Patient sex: M
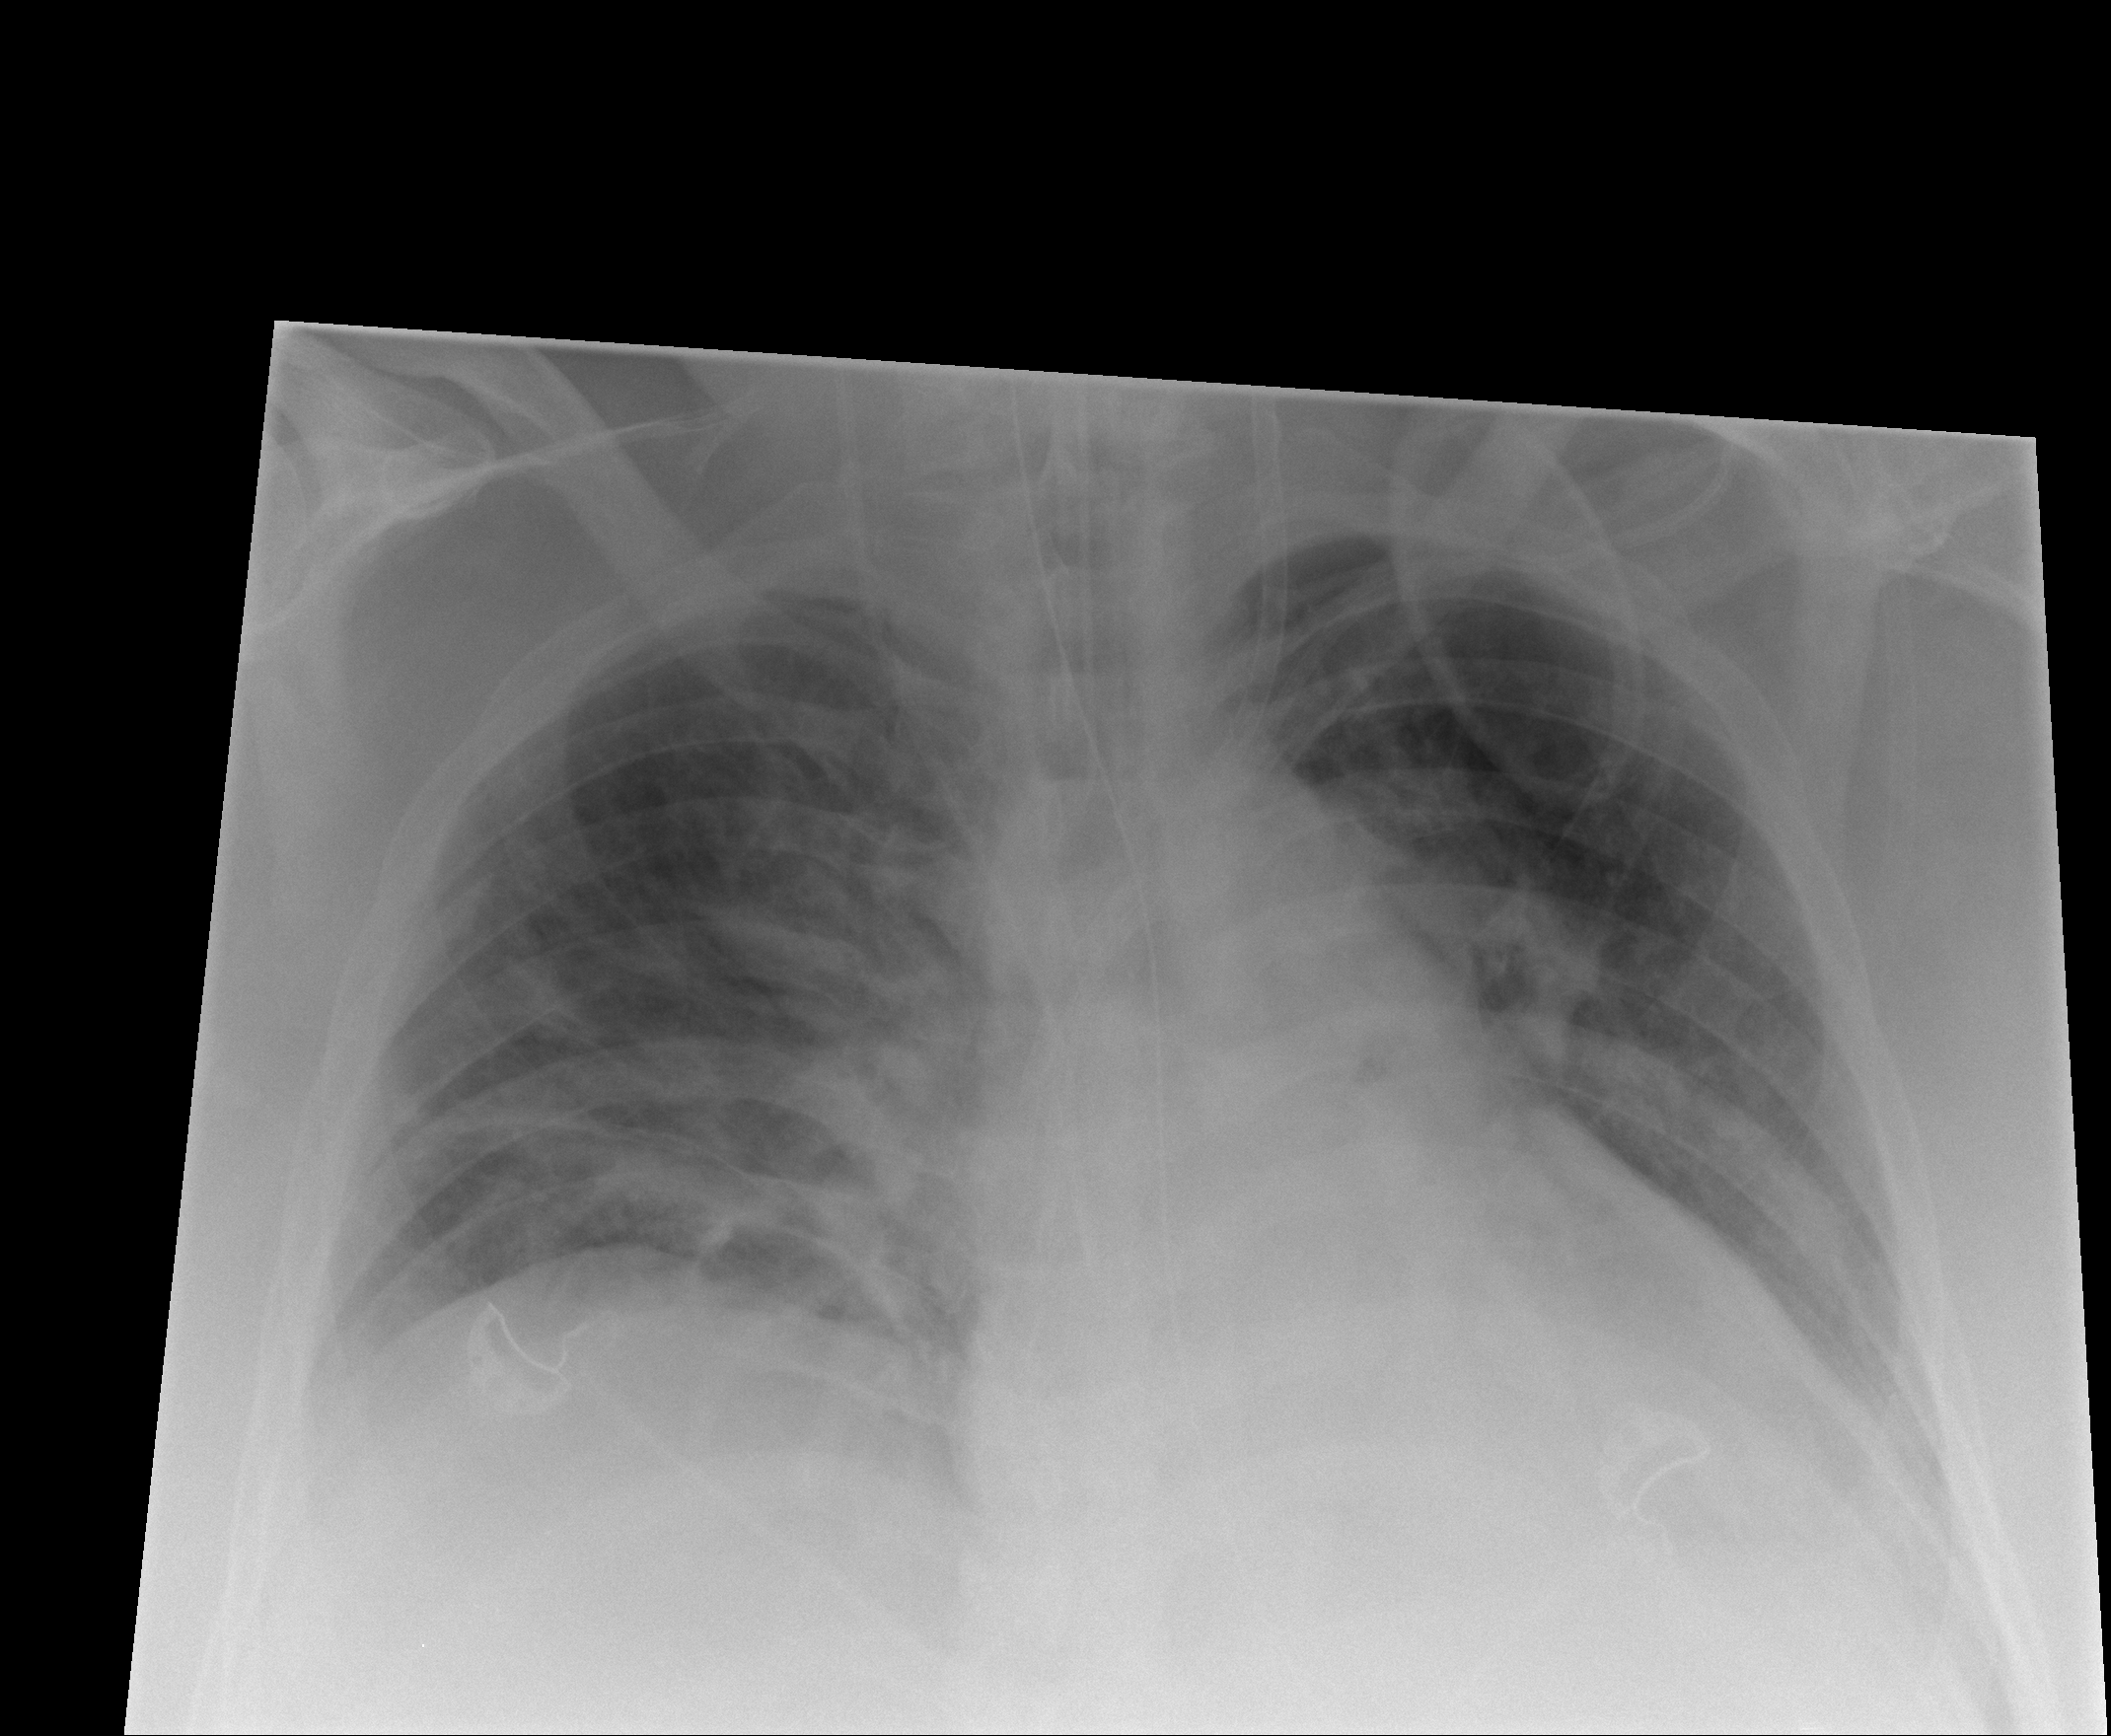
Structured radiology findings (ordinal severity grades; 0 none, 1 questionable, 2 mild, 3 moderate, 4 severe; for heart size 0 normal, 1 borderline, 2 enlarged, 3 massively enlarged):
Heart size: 3
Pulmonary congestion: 3
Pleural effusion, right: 2
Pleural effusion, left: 2
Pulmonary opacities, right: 2
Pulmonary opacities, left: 2
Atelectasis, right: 3
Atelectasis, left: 2